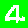
Digit: 4